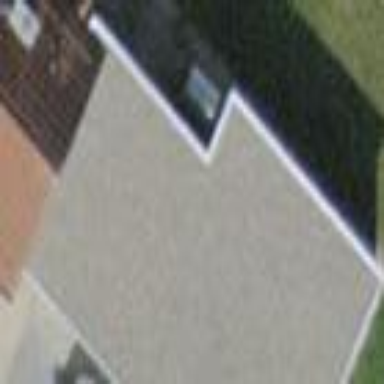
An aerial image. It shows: View of roof of building.